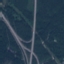
Land use / land cover class: Highway